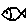
Label: fish